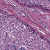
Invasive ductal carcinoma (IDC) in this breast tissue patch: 0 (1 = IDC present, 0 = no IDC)